Interaction volume radius: 10 \u00c5
Interaction volume height: 10 \u00c5
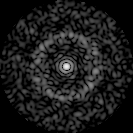
Disorder parameter: 0.848